Interaction volume radius: 5 \u00c5
Interaction volume height: 25 \u00c5
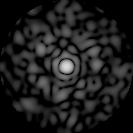
Disorder parameter: 0.8605